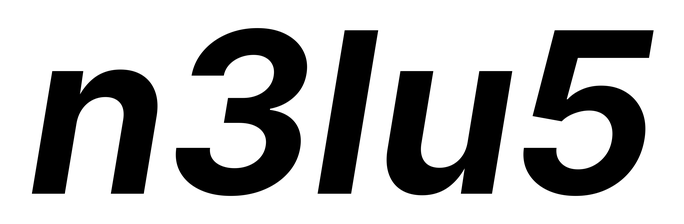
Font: Inter-Italic_Bold_Italic